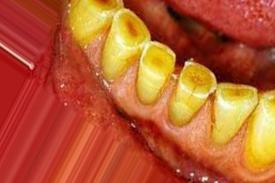
Condition: Tooth Discoloration